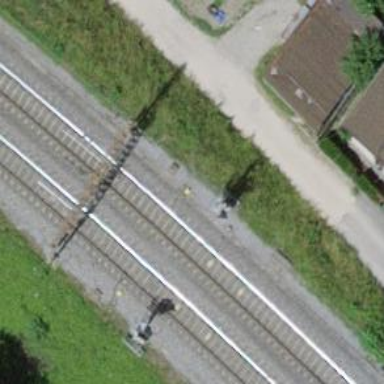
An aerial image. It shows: Railway signal.